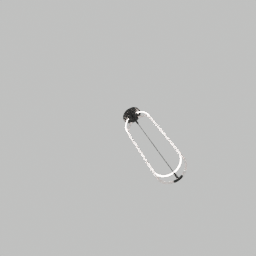
Label: lighting